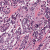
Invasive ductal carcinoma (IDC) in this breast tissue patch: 1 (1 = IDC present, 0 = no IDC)